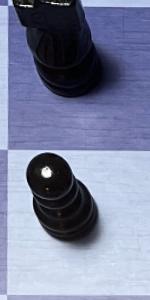
Label: Pawn_Black